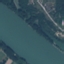
Land use / land cover class: River